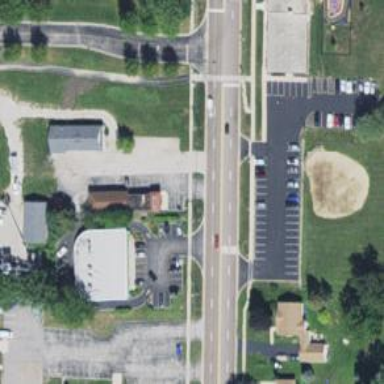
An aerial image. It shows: Unmarked crossing on the road.